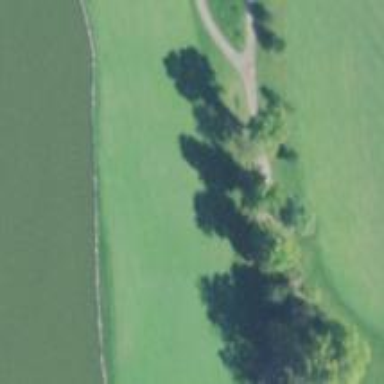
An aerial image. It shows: Grassy area designated as golf fairway.